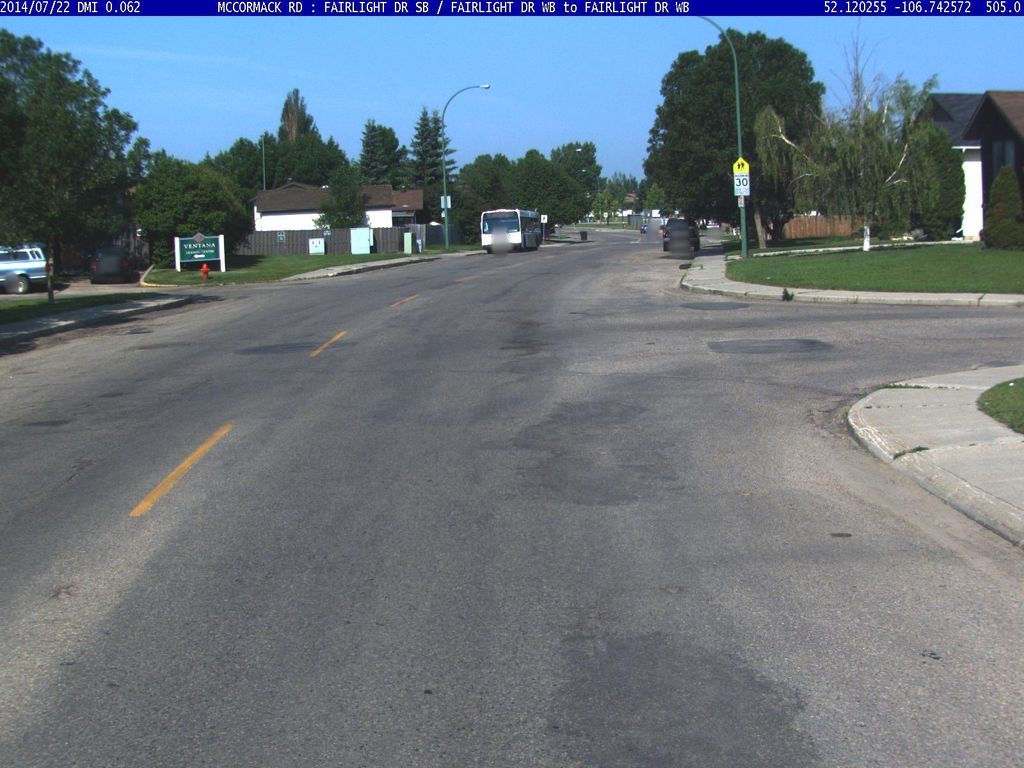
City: saskatoon